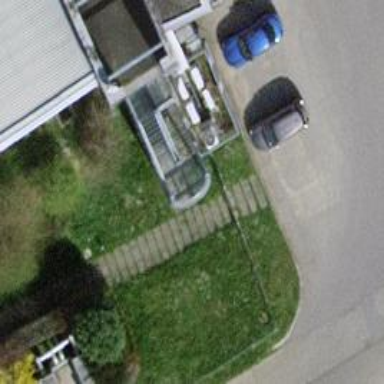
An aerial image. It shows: Gate.